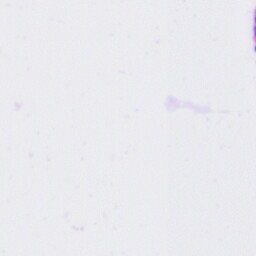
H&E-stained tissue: Tonsil